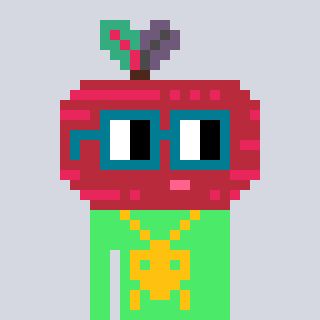
a pixel art character with square dark green glasses, a beet-shaped head and a teal-colored body on a cool background